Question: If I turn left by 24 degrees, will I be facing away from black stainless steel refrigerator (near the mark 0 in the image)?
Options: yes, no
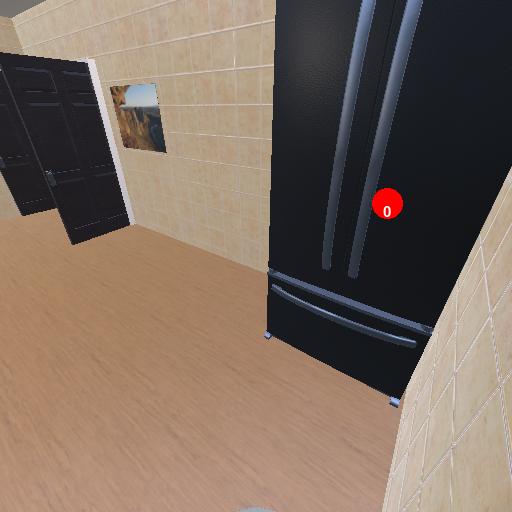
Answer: yes